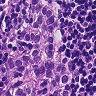
Metastatic tissue present: yes